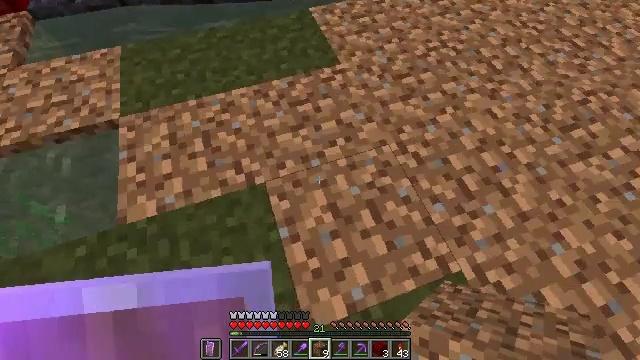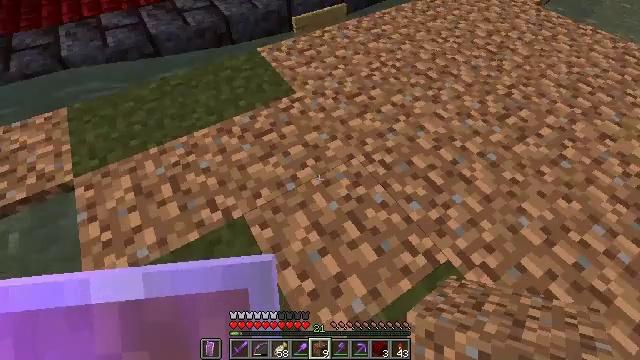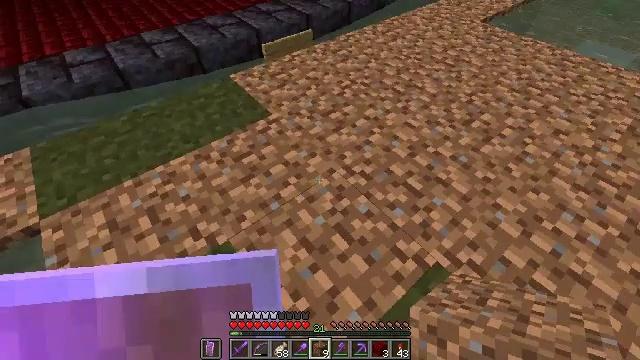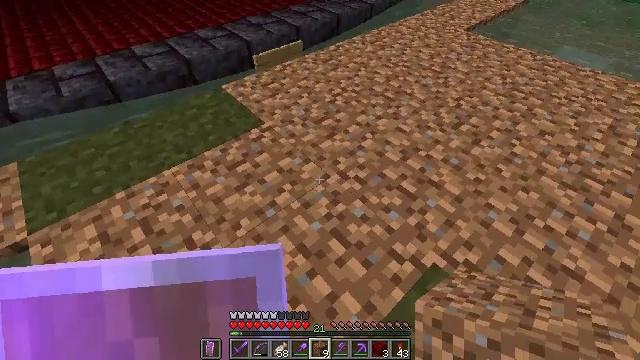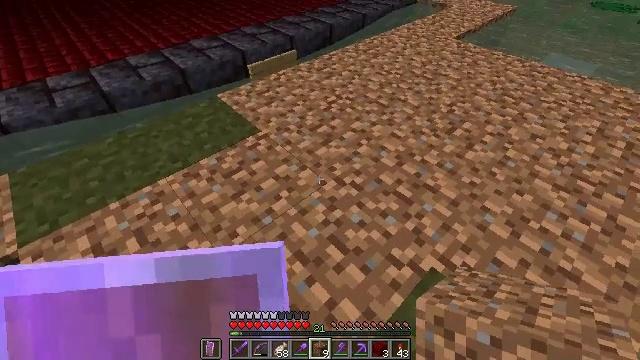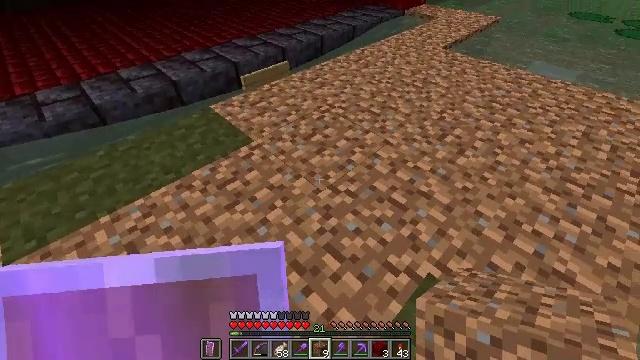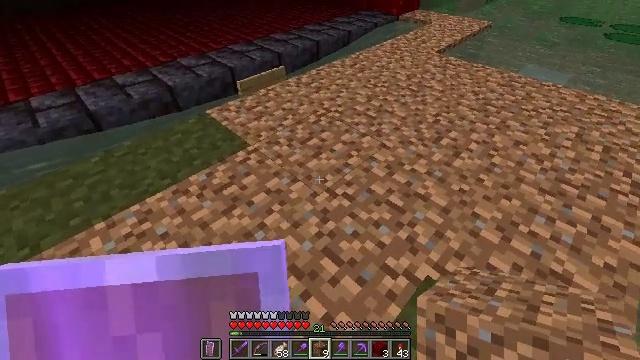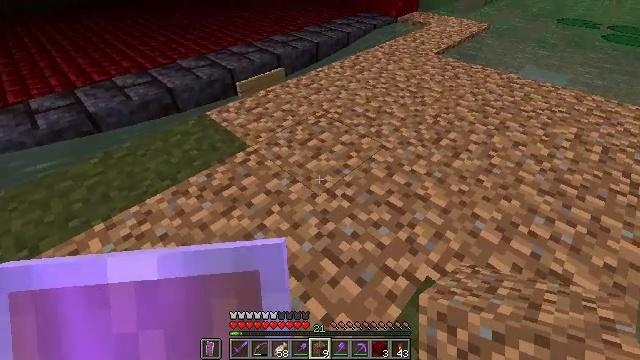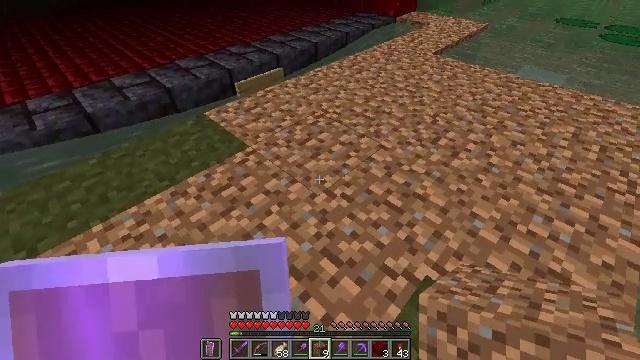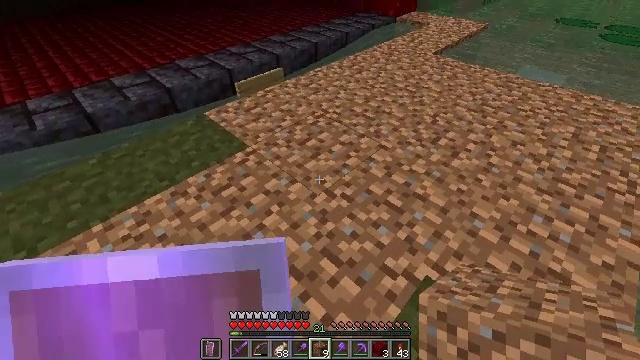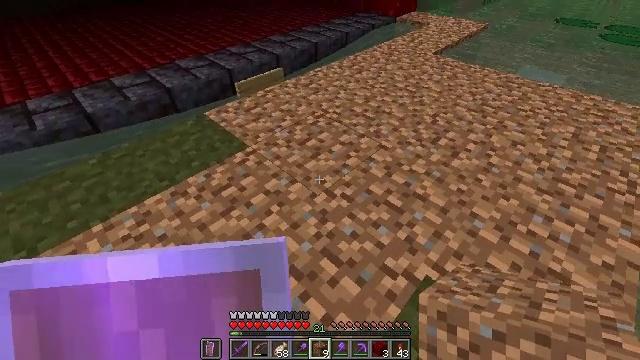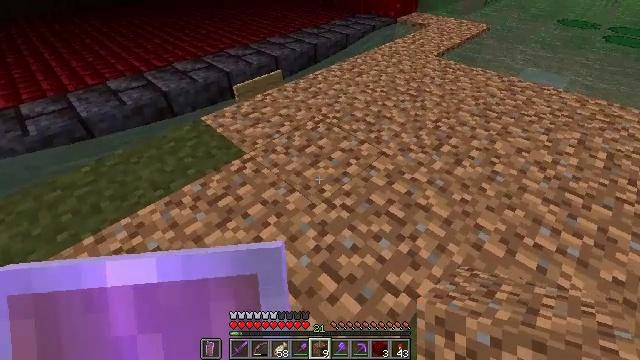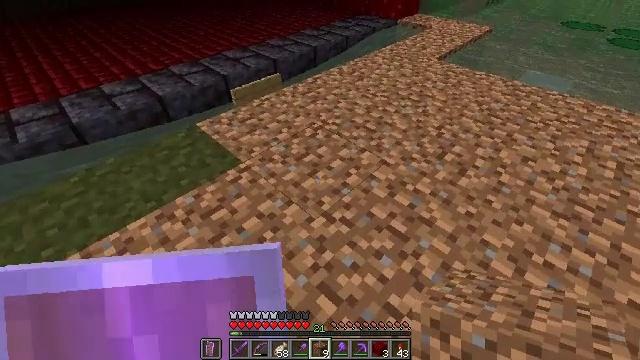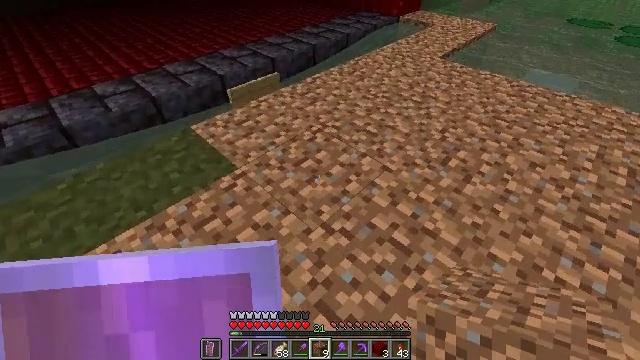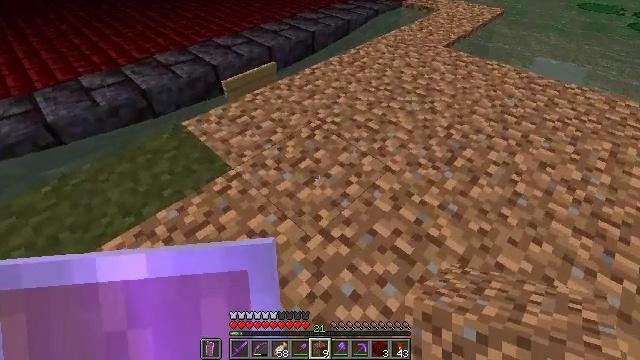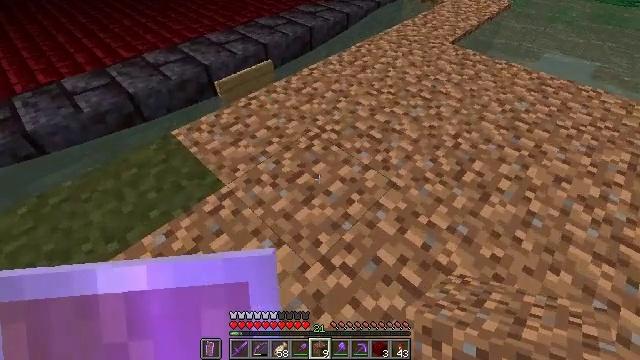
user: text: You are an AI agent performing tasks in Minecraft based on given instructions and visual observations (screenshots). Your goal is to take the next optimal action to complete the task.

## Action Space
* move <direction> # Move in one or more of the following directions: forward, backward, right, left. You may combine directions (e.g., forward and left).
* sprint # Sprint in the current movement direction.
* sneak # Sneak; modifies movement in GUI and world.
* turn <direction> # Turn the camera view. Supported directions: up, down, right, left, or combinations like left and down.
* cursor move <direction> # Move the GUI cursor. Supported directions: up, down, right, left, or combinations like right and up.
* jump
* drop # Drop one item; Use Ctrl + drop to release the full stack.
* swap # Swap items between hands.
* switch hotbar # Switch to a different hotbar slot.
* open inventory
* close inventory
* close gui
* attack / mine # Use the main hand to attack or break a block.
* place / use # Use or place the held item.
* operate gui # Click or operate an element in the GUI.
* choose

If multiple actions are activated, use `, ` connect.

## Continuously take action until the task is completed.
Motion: motion action
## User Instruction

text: Break the dirt block.
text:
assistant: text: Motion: turn right and up
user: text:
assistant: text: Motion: turn right and up
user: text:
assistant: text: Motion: turn right and up
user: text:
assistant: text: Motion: turn right and up
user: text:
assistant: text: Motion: turn right and up
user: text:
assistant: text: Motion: no_op
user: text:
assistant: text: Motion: no_op
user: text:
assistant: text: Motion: no_op
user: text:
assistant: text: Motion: no_op
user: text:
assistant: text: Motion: no_op
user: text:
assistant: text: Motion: move forward
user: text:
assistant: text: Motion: move forward
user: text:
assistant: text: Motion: move forward
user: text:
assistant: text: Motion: move forward, turn down
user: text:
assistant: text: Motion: move forward, turn down
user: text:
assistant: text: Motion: move forward, turn down
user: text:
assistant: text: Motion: move forward, turn down
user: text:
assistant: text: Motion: move forward
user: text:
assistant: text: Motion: move forward
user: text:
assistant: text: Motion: move forward
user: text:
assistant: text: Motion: move forward
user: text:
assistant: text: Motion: move forward
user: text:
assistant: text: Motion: no_op
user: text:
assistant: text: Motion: no_op
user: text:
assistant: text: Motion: turn down
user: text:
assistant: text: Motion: turn down
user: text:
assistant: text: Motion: turn down
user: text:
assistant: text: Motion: turn down
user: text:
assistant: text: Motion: turn down
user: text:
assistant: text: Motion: turn down